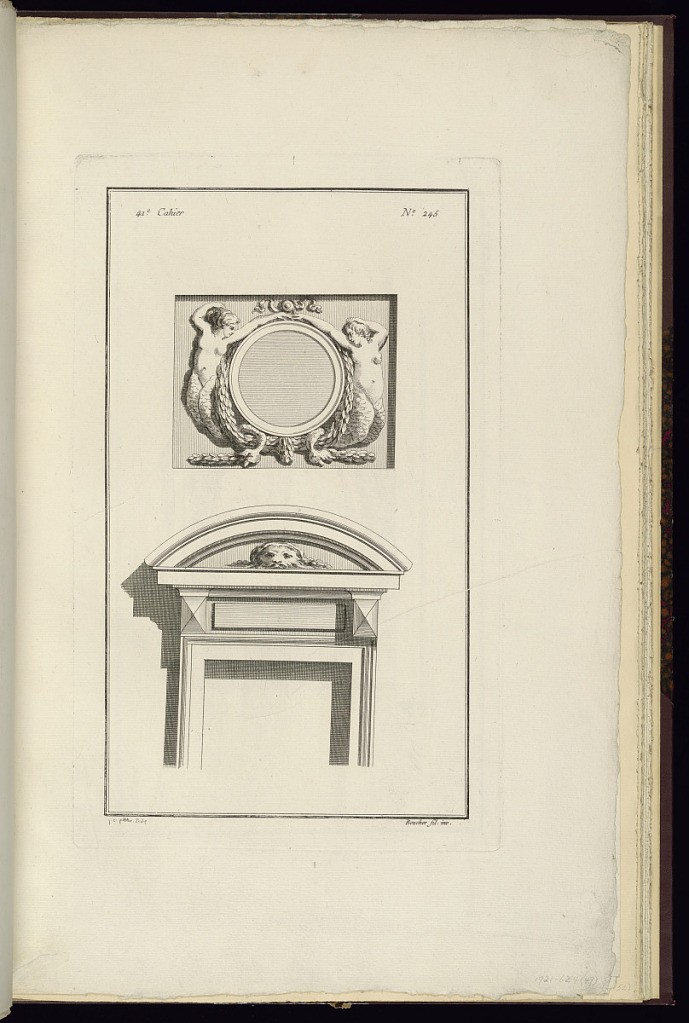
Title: Designs for a Carved Relief and Pediment
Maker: Juste-François Boucher, French, 1736 – 1782
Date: ca. 1775
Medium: Engraving on off white laid paper
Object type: Print
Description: Designs for a carved relief of anguipeds surrounding a rondel, and a semi-circular pediment with a lion head. The plate is signed.